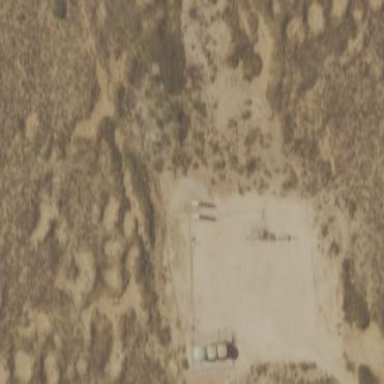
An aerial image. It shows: Wellsite with sandy terrain.